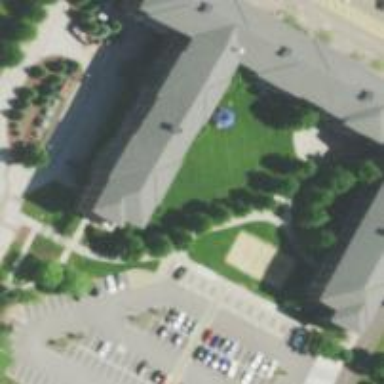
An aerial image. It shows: Dormitory building with hipped brown roof.